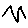
Label: zigzag